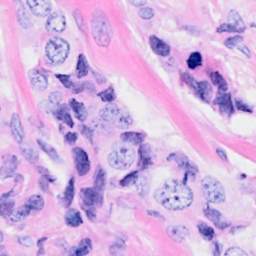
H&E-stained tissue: Breast